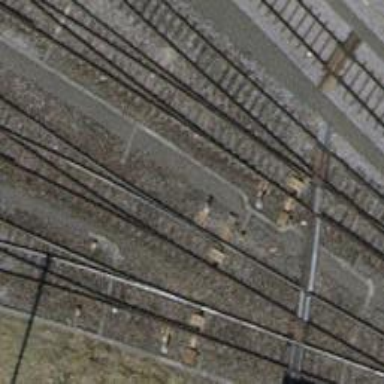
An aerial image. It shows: Single-track railway yard.